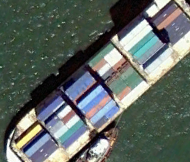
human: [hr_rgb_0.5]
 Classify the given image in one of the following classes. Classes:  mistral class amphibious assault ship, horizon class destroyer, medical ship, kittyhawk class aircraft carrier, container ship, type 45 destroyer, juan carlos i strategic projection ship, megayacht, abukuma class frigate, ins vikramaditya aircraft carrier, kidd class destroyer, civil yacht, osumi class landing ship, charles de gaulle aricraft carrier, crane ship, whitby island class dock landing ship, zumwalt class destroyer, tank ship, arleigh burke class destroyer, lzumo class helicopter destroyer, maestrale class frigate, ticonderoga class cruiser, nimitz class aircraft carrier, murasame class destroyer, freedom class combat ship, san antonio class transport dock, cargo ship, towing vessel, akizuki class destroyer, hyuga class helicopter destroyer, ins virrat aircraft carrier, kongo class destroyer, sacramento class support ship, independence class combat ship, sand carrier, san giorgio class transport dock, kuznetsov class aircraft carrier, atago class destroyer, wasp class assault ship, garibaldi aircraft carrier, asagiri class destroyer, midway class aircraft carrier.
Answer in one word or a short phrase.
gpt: Container ship